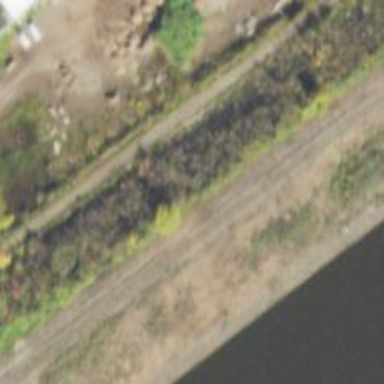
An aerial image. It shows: Disused railway spur line.